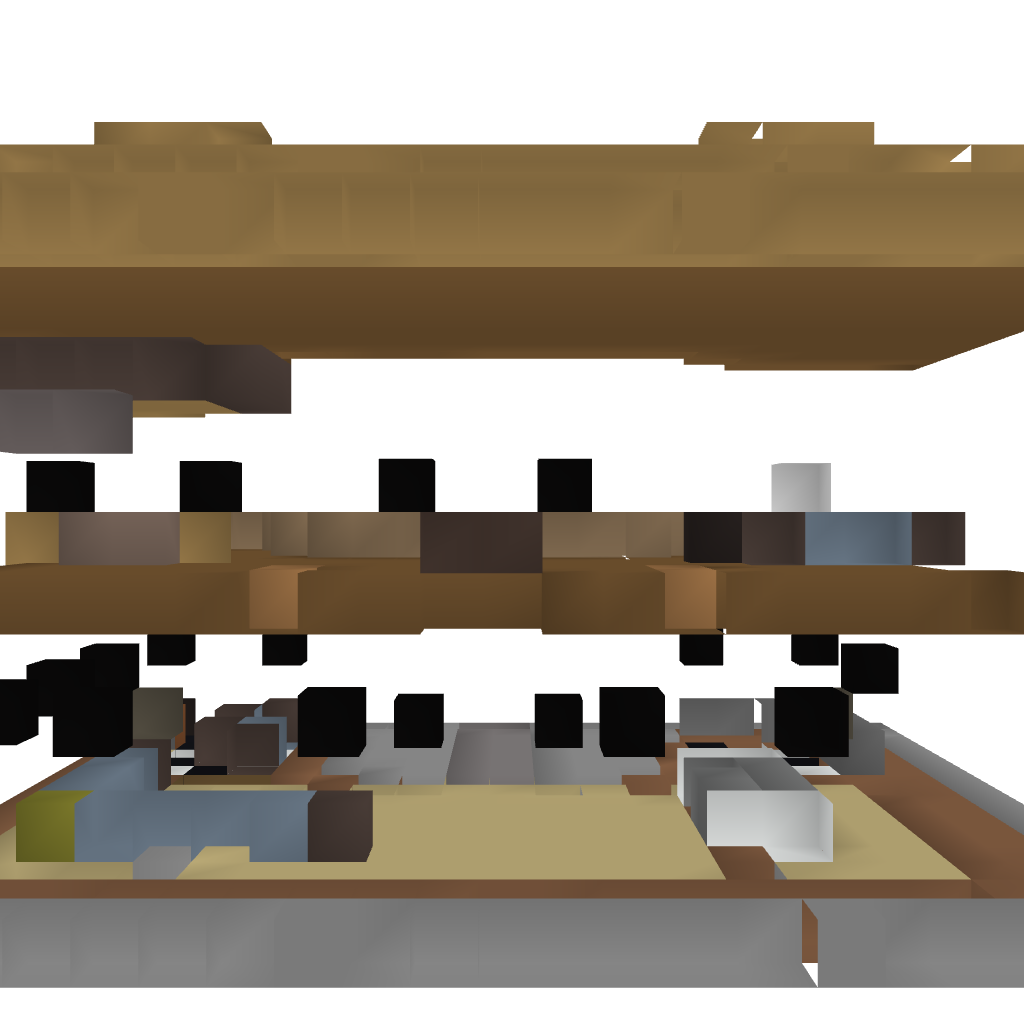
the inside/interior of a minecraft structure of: House #6